Question: I have a post grid layout that I'm trying to make responsive and am having some trouble figuring out the best approach for reorganising/reordering the content using CSS.
The original grid looks like this:

So an image on the left, that's the full height of the parent div (for which the recommendations are usually Flexbox or Absolute positioning), and then two rows in the second column for post content).
What I'm trying to figure out is the best way to code it so I can reorder the blocks to the layout below using CSS (i.e. keeping the HTML code/structure the same):
<URL>
Essentially, I need to figure out the best way to move block 3 (the bottom "cell" in the second column) out of the second column and onto its own new row using CSS.
I've tried Flexbox, but can't make the structure work for both layouts. The first layout seems to require a nested column structure (the second column requiring its own div to dictate the flex-direction) and the second won't work if I have one (I can't "escape" the box 3 content from the column if it's hardcoded).
Same thing for a table layout, the HTML has to dictate what cell goes where/rows and columns.
The closest solution I have so far is three basic HTML divs, one on top of the other, and "absolute" positioning for box 1.
Basic HTML
'''
<div class="container">
<div class="box-1">
<img=full-height-image>
</div>
<div class="box-2">
<post-title-and-meta>
</div>
<div class="box-3">
<post-excerpt-read-more>
</div>
</div>
'''
Basic CSS (Desktop)
'''
.container{
position: relative;
}
.box-1{
height: 100%;
position: absolute;
max-width: 33.333%;
}
.box-1 img{
height:100%;
object-fit:cover;
}
.box-2,
.box-3{
margin-left: 33.333%;
max-width: 66.666%;
}
'''
Basic CSS (Responsive)
'''
.container{
position: relative;
}
.box-1{
display: inline-block;
position: relative;
max-width: 33.333%;
}
.box-1 img{
height:100%;
object-fit:cover;
}
.box-2{
display: inline-block;
}
.box-3{
display:block;
margin-left:0;
max-width:100%;
}
'''
But this doesn't seem like a particularly elegant/foolproof approach.
Based on what I need to do, and the "full height of parent div" image requirement, is there a better way to do this?
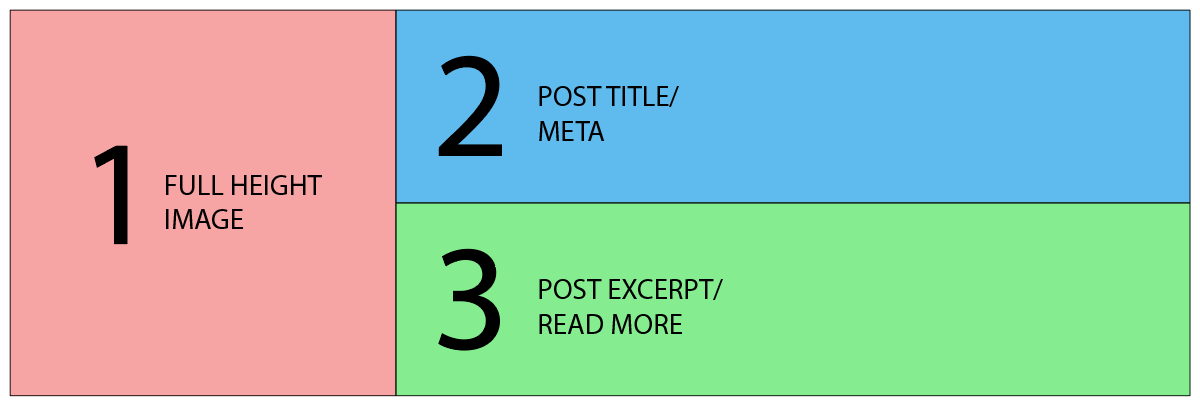
Answer: you can switch from a 'table' 'display' to a 'flex' 'display' .
'absolute' and 'object-fit' can indeed be used for the image.
example of the idea :
'''
div {
/* reset */
border: solid 1px;
box-sizing: border-box;
}
/* table-layout example , first box */
.container {
width: 80%;
margin: 0.25em auto;
display: table;
background: lightblue
}
.container .box-1 {
display: table-cell;/* no need to filter, once parent is flex, it doesn't matter*/
vertical-align: top;/* it won't disturb once a flex-child*/
width: 33%;
position: relative;
}
img {
position: absolute;
object-fit: cover;
height: 100%;
width: 100%;
}
div>div:last-child {
background: lightgreen
}
/* flex layout example, second box */
.bis {
display: flex;
flex-wrap: wrap;
}
.bis>div:nth-child(2) {
flex: 1;
background: tomato;
}
.bis>div:last-child {
min-width: 100%;
}
'''
'''
<div class="container">
<div class="box-1">
<img src=http://dummyimage.com/100>
</div>
<div class="box-2">
<h1>post-title-and-meta</h1>
</div>
<div class="box-3">
<p>post<br>excerpt</p>
<p>read-more</p>
</div>
</div>
<div class="container bis">
<div class="box-1">
<img src=http://dummyimage.com/100>
</div>
<div class="box-2">
<h1>post-title-and-meta</h1>
</div>
<div class="box-3">
<p>post<br>excerpt</p>
<p>read-more</p>
</div>
</div>
'''